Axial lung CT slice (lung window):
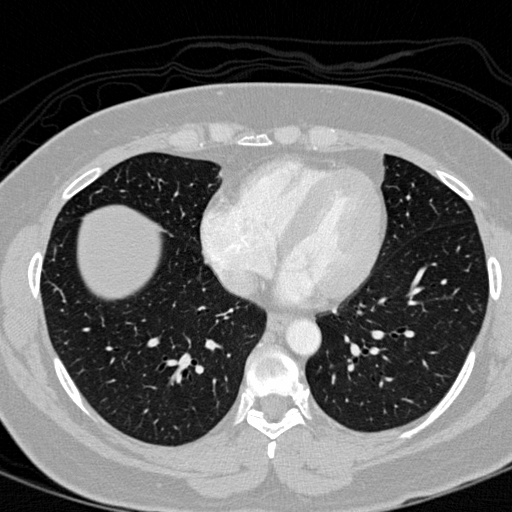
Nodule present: no